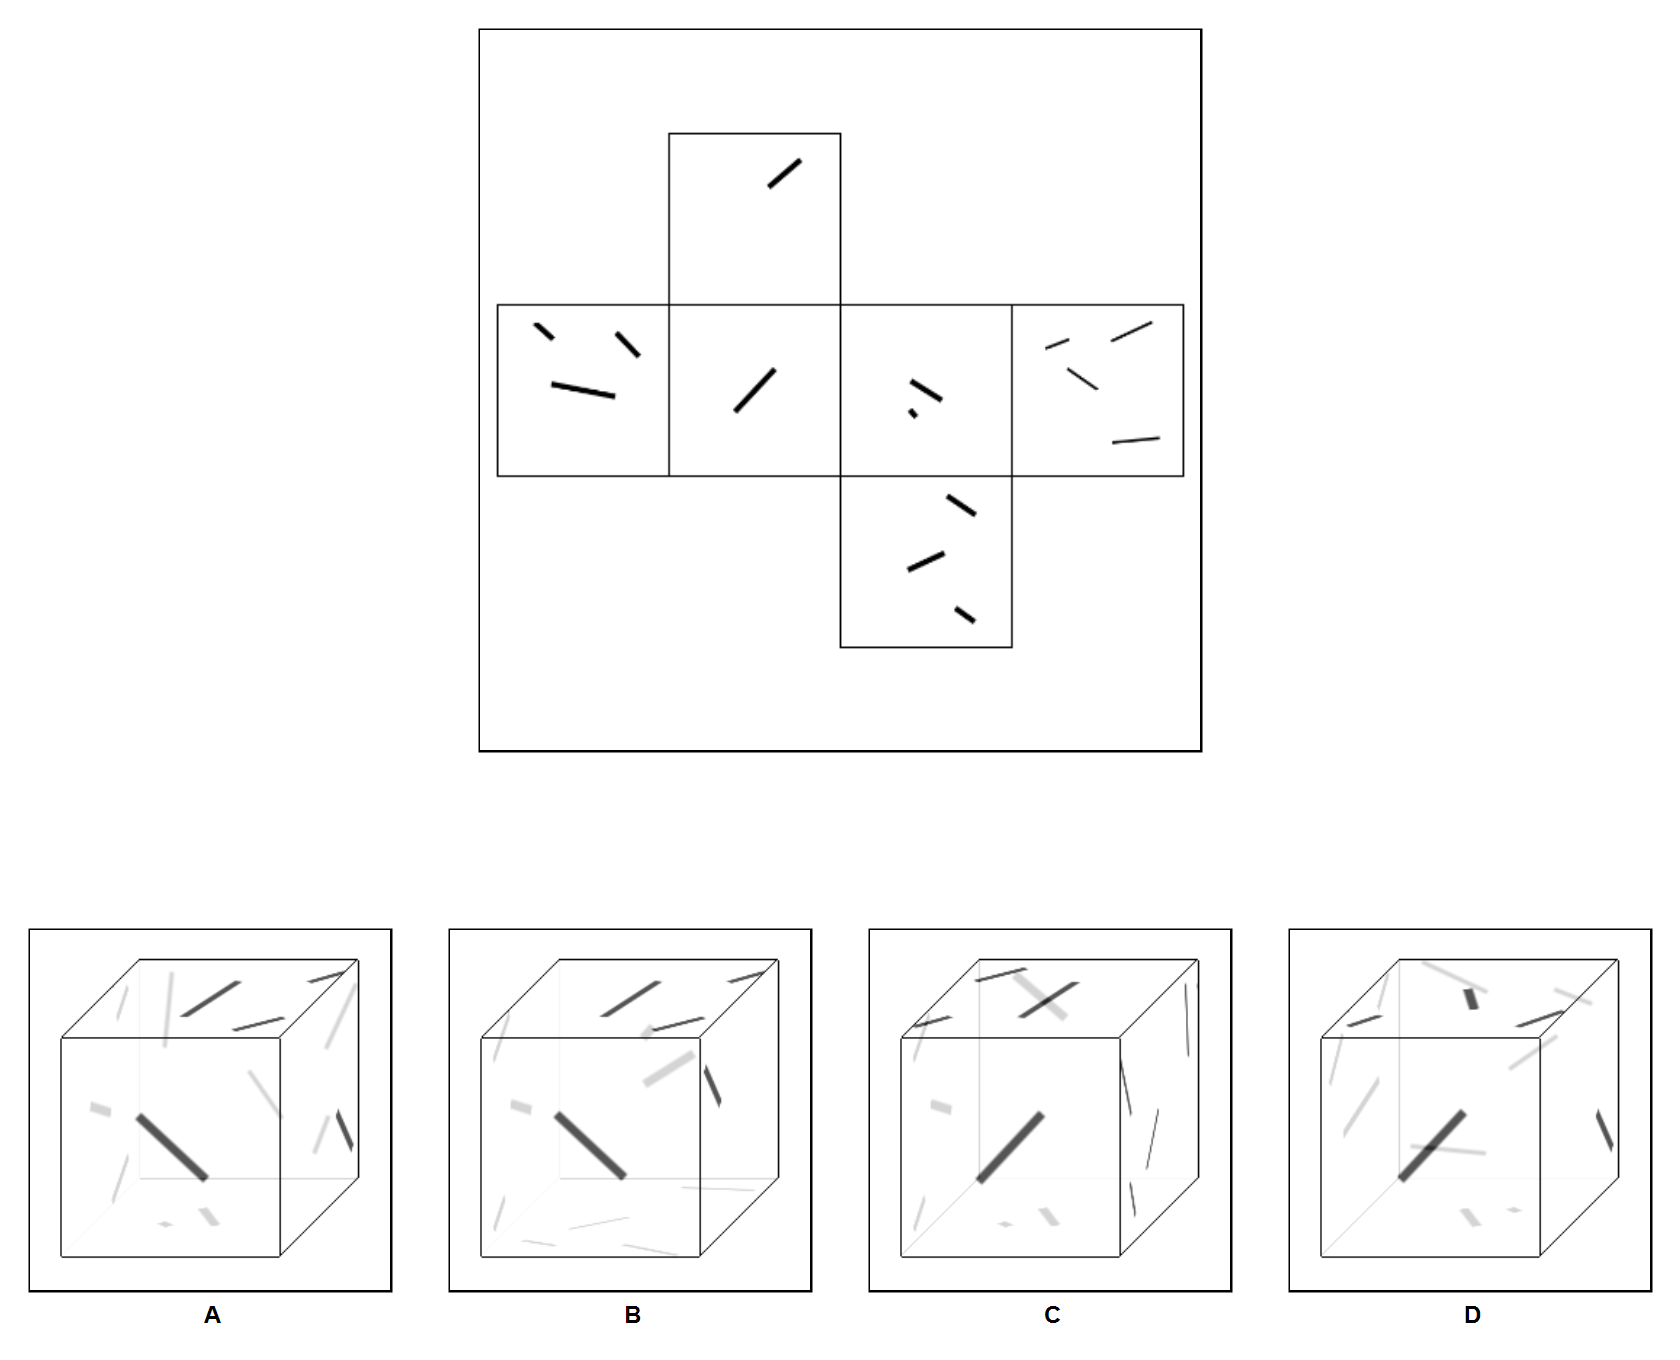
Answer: A